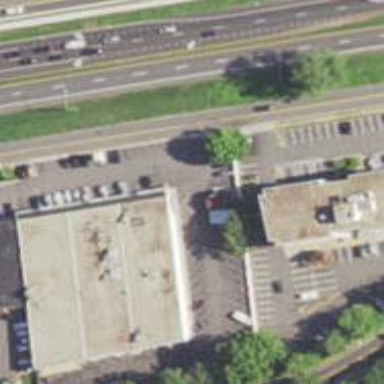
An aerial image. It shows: Post office.